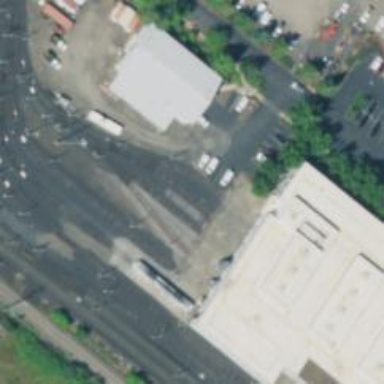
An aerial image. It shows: Light rail yard with electrified contact lines.